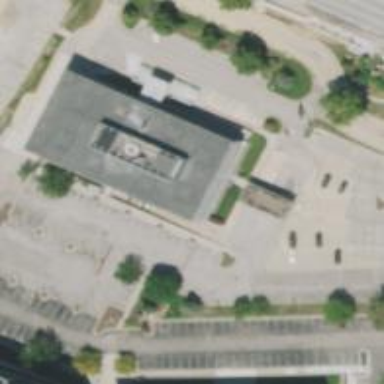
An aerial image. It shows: Office building.